Question: I have used this code:
'''
private void ilPanel1_Load(object sender, EventArgs e)
{ using (ILScope.Enter())
{
ILArray<float> X = new float[] { 0, 0, 1, 1, 2.5F, -2.6F, 5, 9, 1, 38 };
ILArray<float> Y = new float[] { 1, 0, 1, 0, 1.5F, 0.5F, 5, 9, 1, 39 };
ILArray<float> Z = new float[] { 0, 0, 1, 1, 0.4F, -0.2F, 5, 9, 1, 39 };
X = X.Reshape(2,5);
Y = Y.Reshape(2,5);
Z = Z.Reshape(2,5);
ilPanel1.Scene.Add(new ILPlotCube(twoDMode: false) {
new ILSurface(Z, colormap: Colormaps.Cool) {
Colors = 1.4f ,Children = { new ILColorbar() }
}
});
}
}
'''
This produces:

However I checked <URL> in the array. So it is necesarry to reshape data.
this part is the problem:
'''
X = X.Reshape(2,5);
Y = Y.Reshape(2,5);
Z = Z.Reshape(2,5);
'''
If I do not give correct size, program fails, so in example I have 10 elements on each vector, so when resahping I would put 2,5 which multiplied are 10?...
What about case I have 11 elements as if I put 2,5 on reshape I get error?
What to do?
I have tried using 'X = X.Reshape(11);' but It fails... if I use 'X = X.Reshape(10);' it just do not draw anything
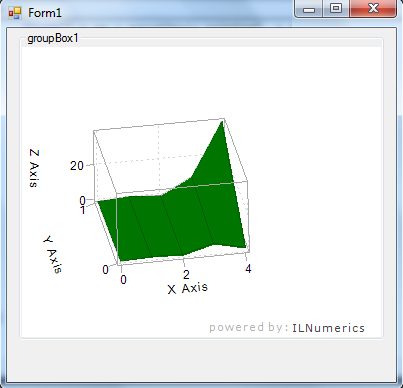
Answer: surfaces plot meshes. one must provide a mesh in order to give the surface the chance to understand how to connect the points, which points are meant to be neighbors.
the reshape should not be a problem since the original data must represent the points for a mesh/matrix anyway. so the reshape to that matrix will certainly work.
reshape(10) creates a vector of length 10. since vectors do represent a line at most but not an area - nothing is drawn. remember: surfaces draw meshes or matrices.